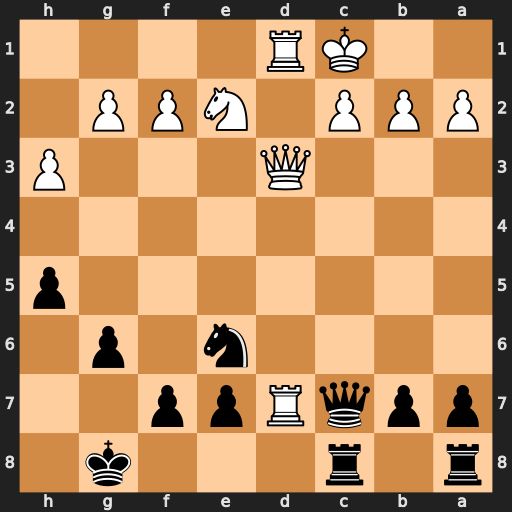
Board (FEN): r1r3k1/ppqRpp2/4n1p1/7p/8/3Q3P/PPP1NPP1/2KR4
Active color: b
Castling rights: -
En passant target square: -
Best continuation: Nc5 Rxc7 Nxd3+ Rxd3 Rxc7